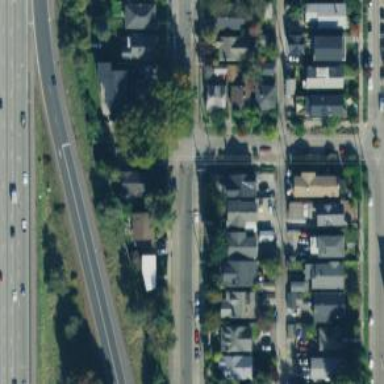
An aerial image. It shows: Residential road with separate sidewalk.